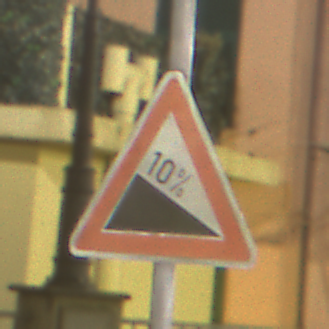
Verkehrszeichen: Gefaelle10
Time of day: Night
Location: Outdoor (Urban)
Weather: PartlyCloudy
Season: NotSpecified
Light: Artificial